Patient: sex F, age 54
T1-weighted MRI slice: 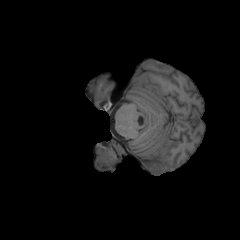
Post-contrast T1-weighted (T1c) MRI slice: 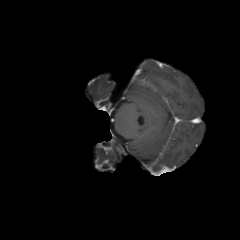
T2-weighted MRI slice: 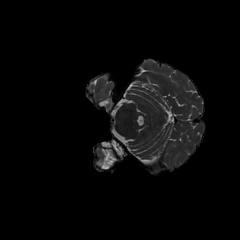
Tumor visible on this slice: yes
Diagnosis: Glioblastoma, IDH-wildtype
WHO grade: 4